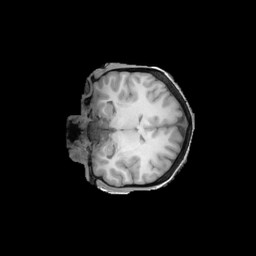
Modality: T1w
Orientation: coronal
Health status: ill
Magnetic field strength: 3 T